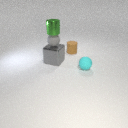
large gray metal cube below small green metal cylinder